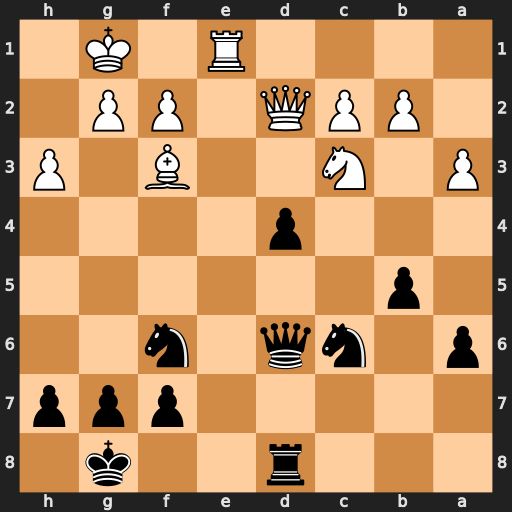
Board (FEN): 3r2k1/5ppp/p1nq1n2/1p6/3p4/P1N2B1P/1PPQ1PP1/4R1K1
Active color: b
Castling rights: -
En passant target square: -
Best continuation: dxc3